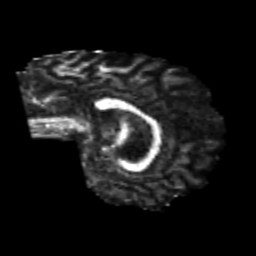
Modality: FA
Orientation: sagittal
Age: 21
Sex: male
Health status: healthy
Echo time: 0.074 s